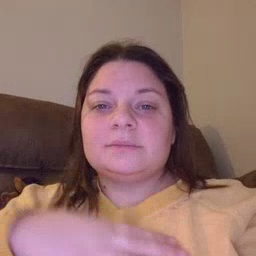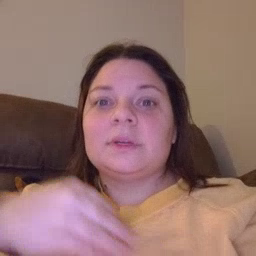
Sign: sick